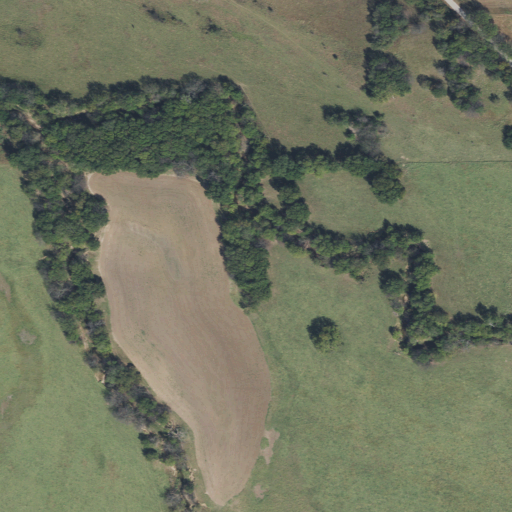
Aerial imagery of valley in Texas named Deep Draw containing grassland, pasture, deciduous forest, and open development